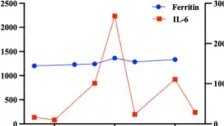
The therapeutic response of CAR19 and CAR22 T cell cocktail therapy following ASCT. (B) Dynamic changes in IL-6 and ferritin after CAR19 and CAR22 T cell cocktail therapy following ASCT.
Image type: pathology (immunostaining)